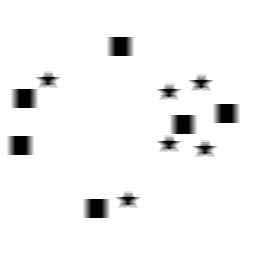
Squares: 6
Triangles: 0
Stars: 6
Total shapes: 12